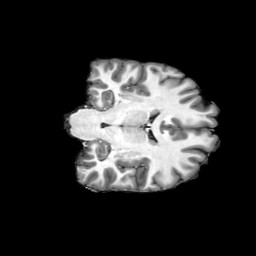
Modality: T1w
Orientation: coronal
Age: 22
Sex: male
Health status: ill